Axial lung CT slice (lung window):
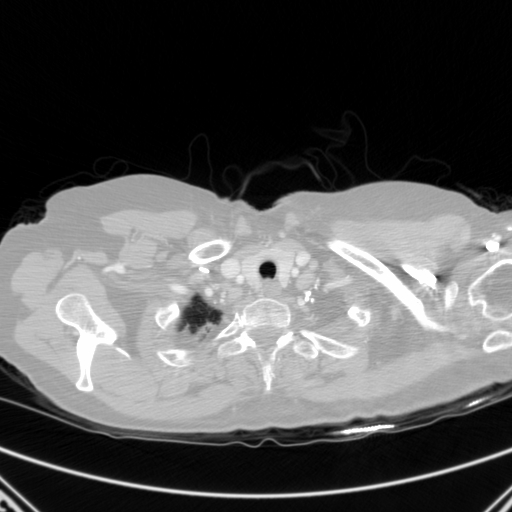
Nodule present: no